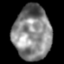
Tissue: lung
Cell type: Endothelial cells
Senescence score: 0.1673
Nuclear area (px): 1986
Mean DAPI intensity: 134.318